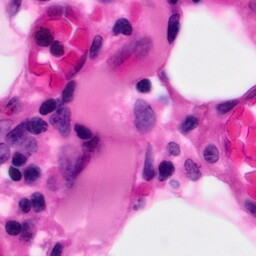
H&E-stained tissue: Pancreatic